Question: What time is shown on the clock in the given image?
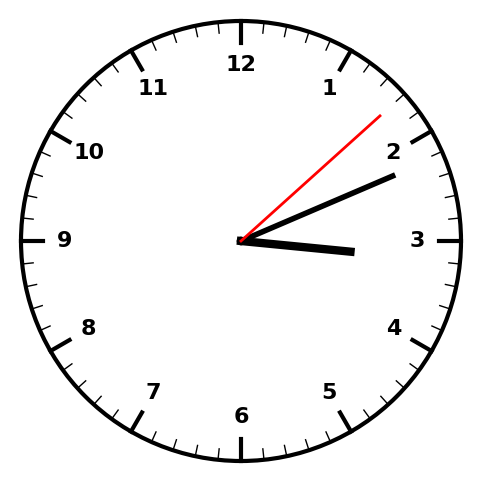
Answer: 03:11:08